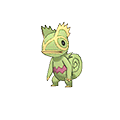
Pok\u00e9mon: kecleon